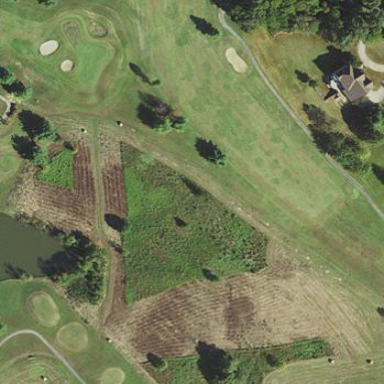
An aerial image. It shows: Rough area in golf course.